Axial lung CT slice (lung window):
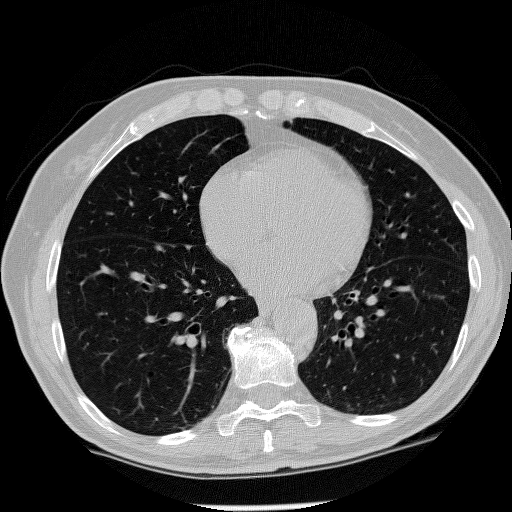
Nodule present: no